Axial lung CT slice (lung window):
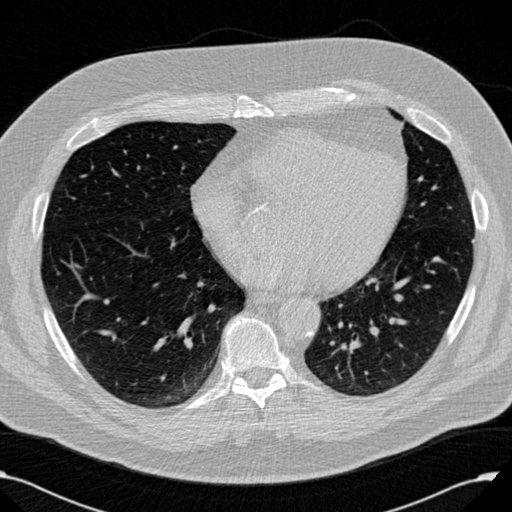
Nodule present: no